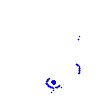
Particle: pion